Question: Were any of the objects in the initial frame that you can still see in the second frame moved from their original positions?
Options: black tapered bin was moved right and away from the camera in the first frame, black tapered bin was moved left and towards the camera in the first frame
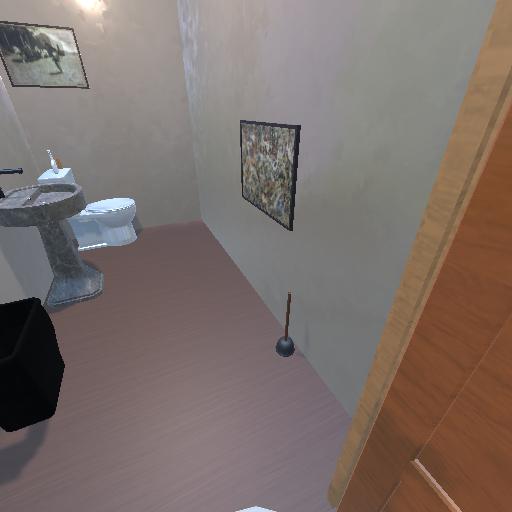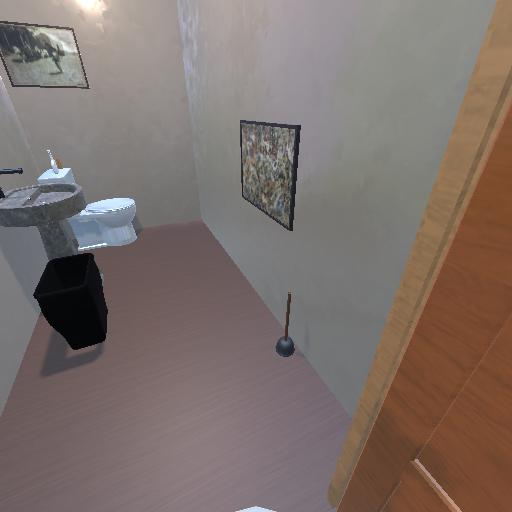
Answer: black tapered bin was moved right and away from the camera in the first frame